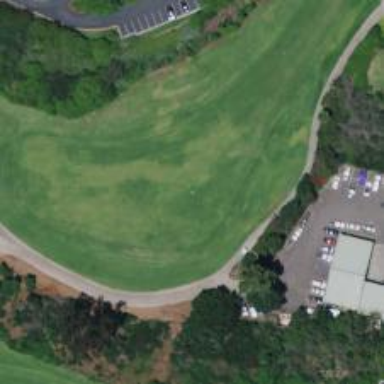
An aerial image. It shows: View of golf hole.